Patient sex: F
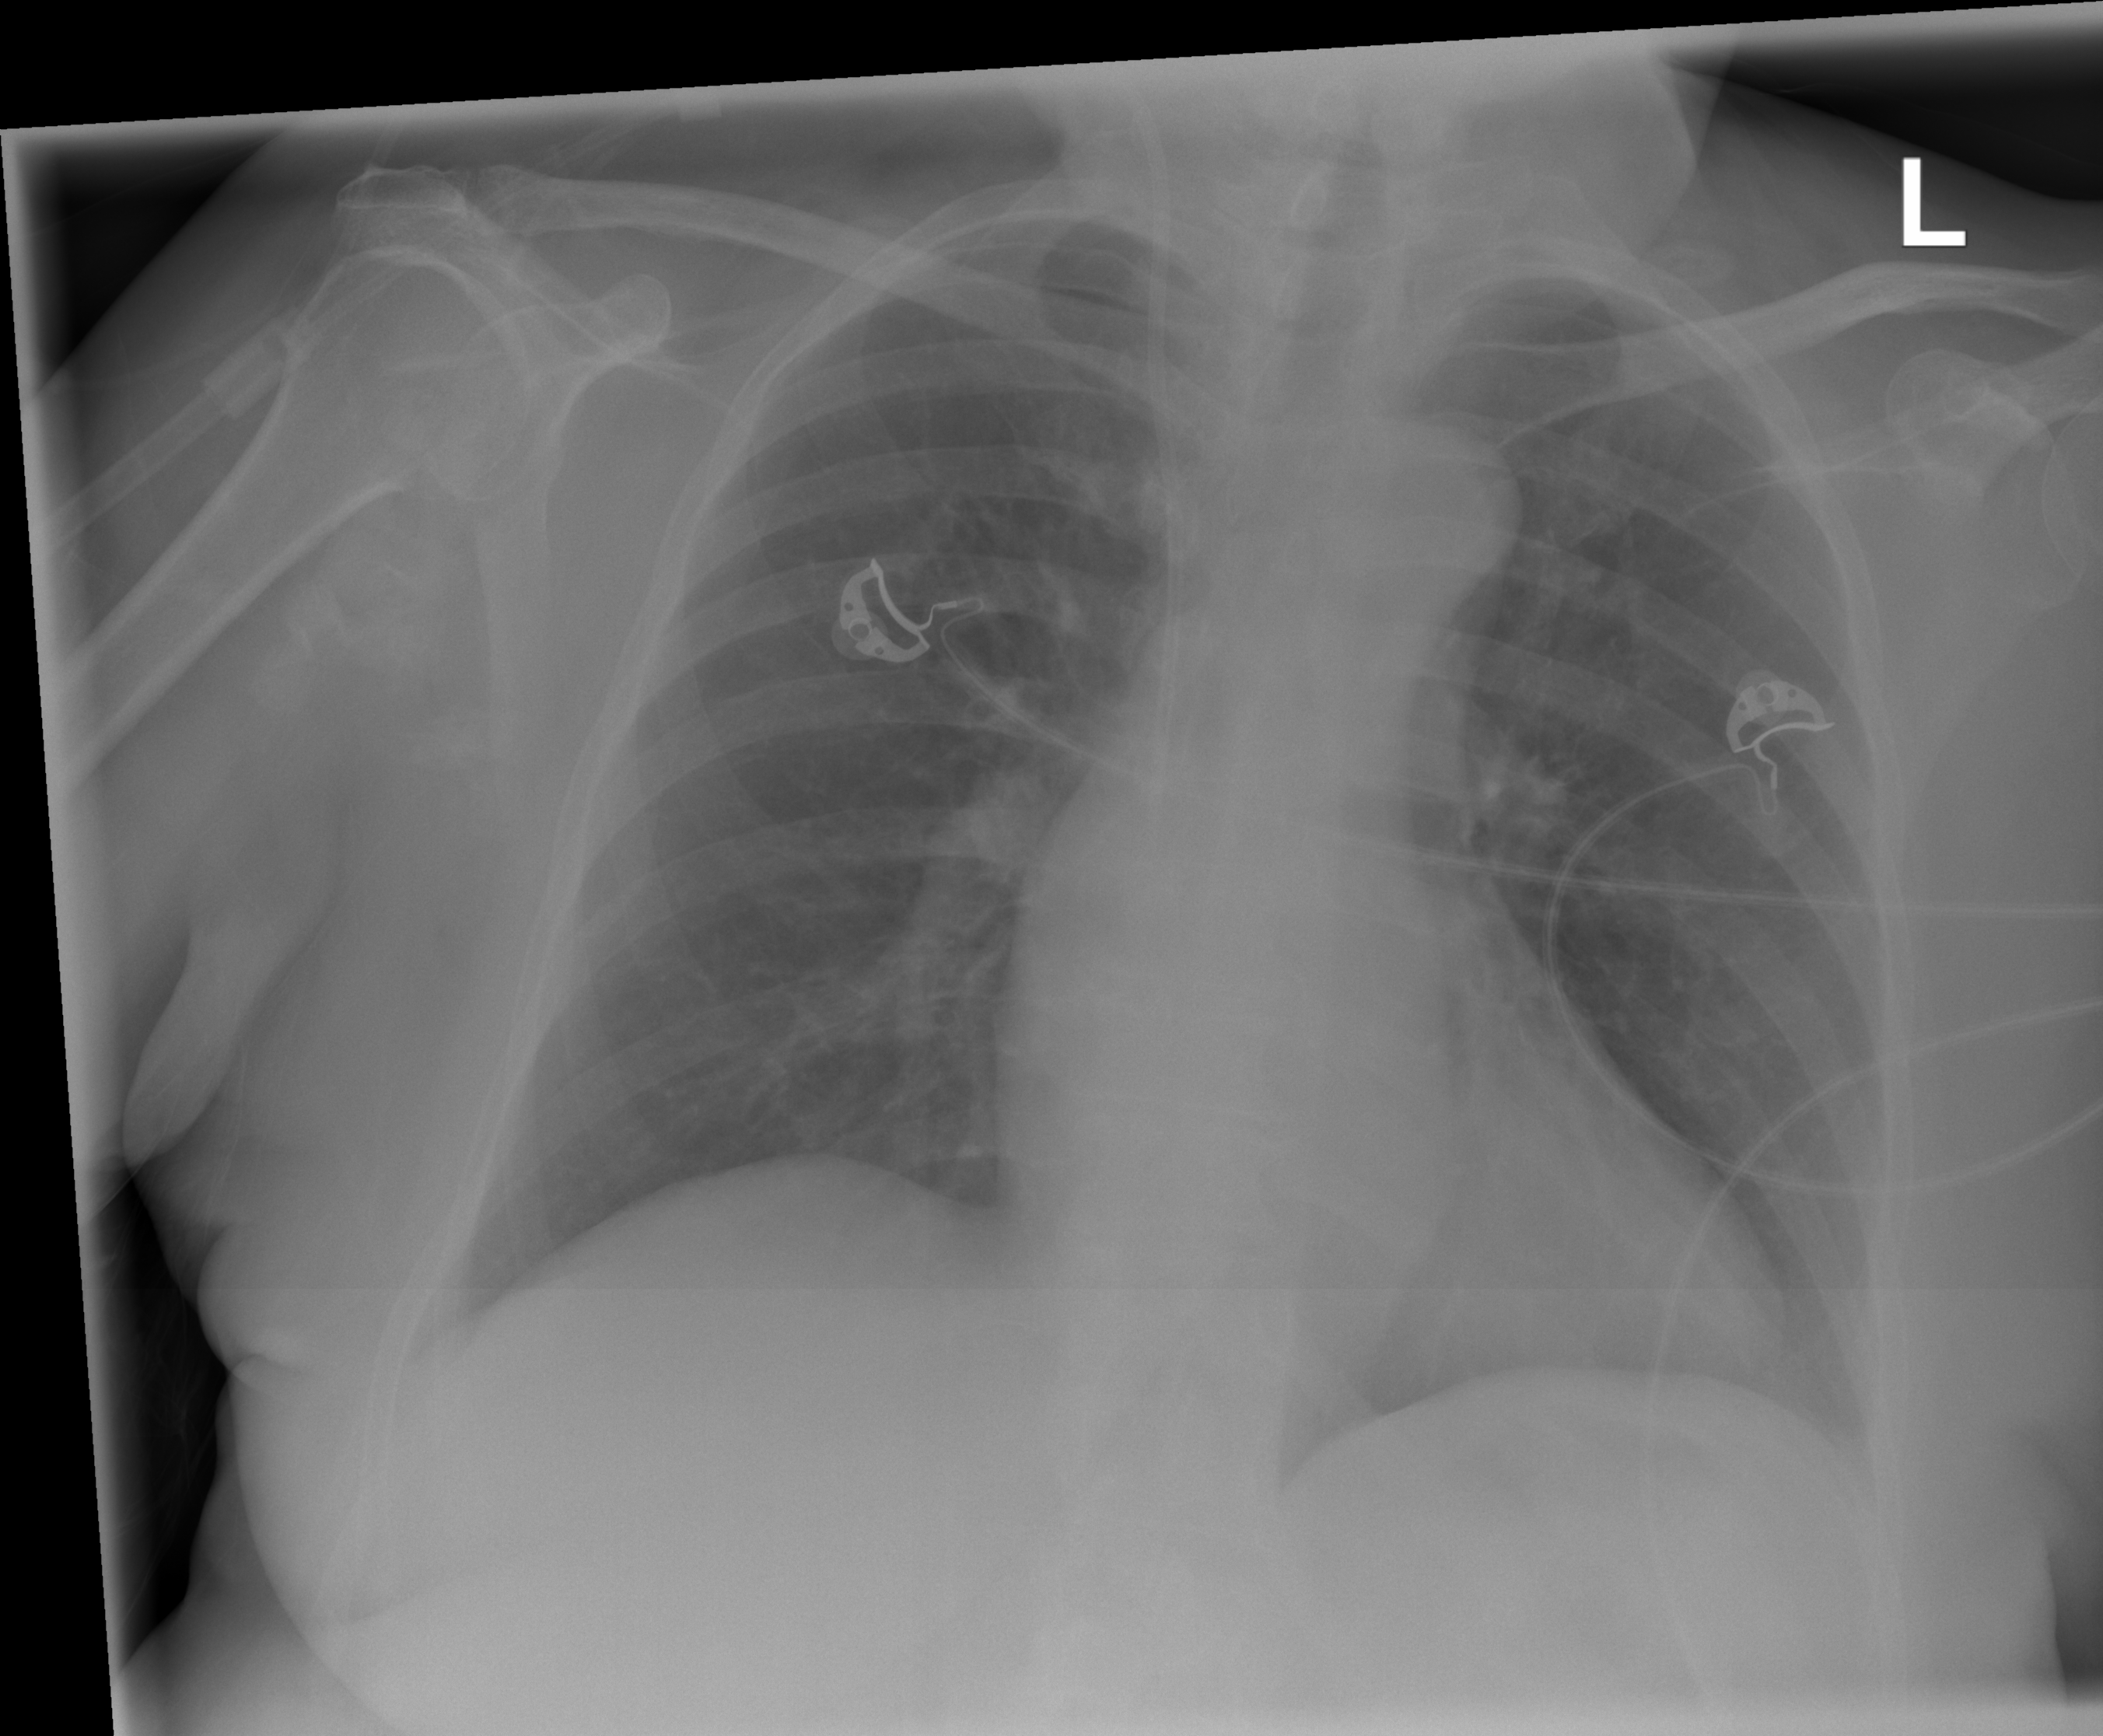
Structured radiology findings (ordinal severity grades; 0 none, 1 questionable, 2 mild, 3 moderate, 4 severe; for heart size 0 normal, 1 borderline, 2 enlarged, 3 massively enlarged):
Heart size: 2
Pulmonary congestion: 0
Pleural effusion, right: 0
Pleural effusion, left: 2
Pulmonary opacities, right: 0
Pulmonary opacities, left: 0
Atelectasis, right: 0
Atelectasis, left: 0